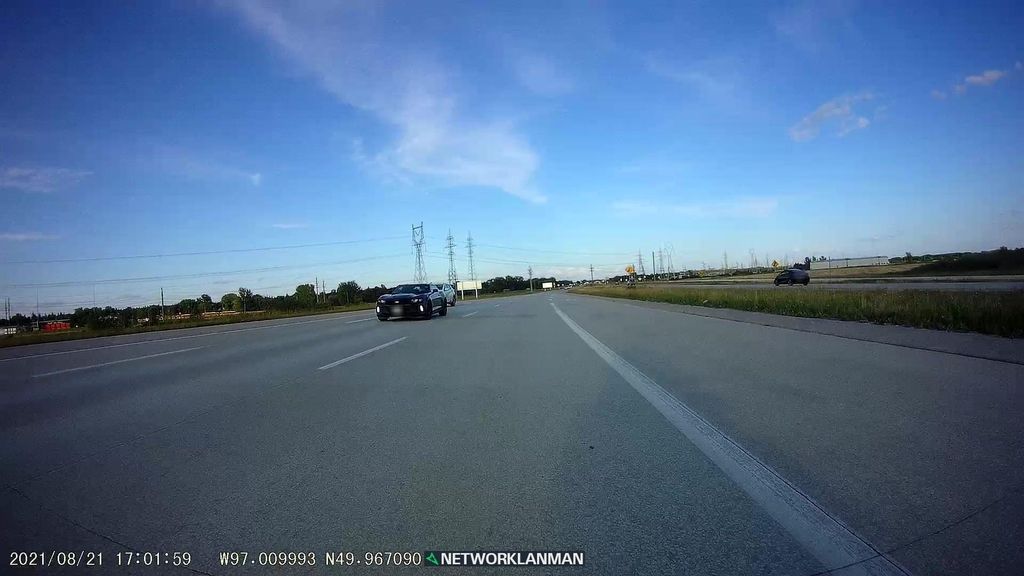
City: winnipeg